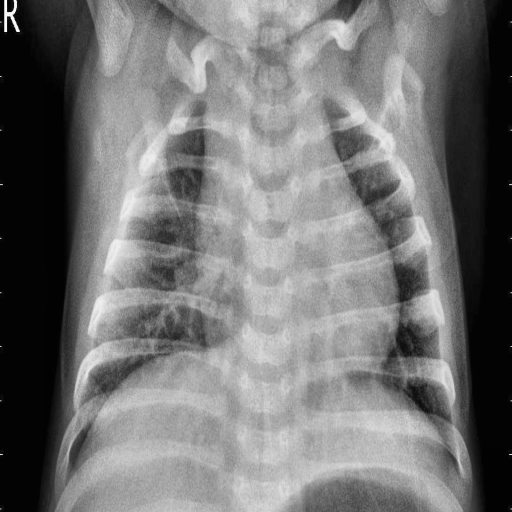
Finding: PNEUMONIA